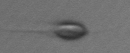
Label: Chrysochromulina